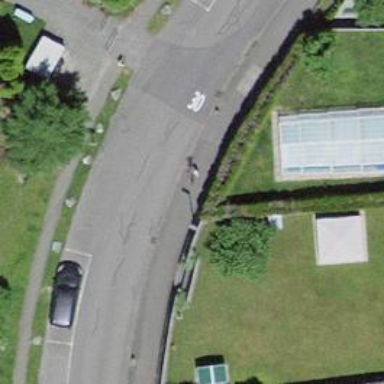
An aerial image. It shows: Hedge barrier.